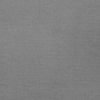
Label: dusty